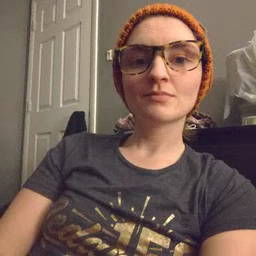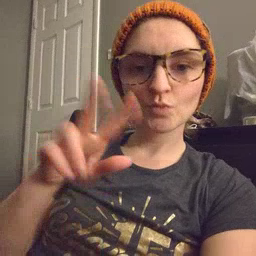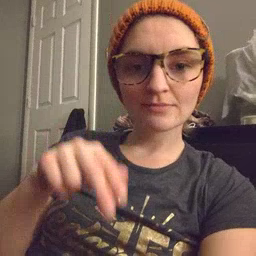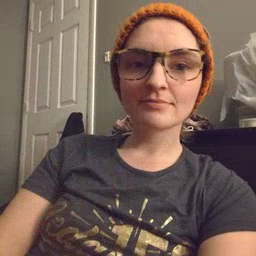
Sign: read